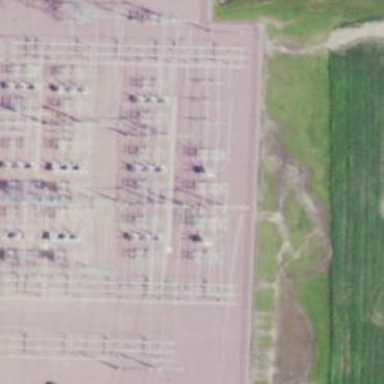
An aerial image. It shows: Switch for power supply.